Question: Using Spring Tool Suite (STS) and Tomcat v8.0, I followed <URL> tutorial to study up and get some knowledge about Spring. My intention is to display a simple "Hello World" or something, and build on from there.
Here are my codes. Most of these files were automatically created upon starting the project:
:
'''
public class HomeController {
private static final Logger logger = LoggerFactory.getLogger(HomeController.class);
/**
* Simply selects the home view to render by returning its name.
*/
@RequestMapping(value = "/", method = RequestMethod.GET)
public String home(Locale locale, Model model) {
logger.info("Welcome home! The client locale is {}.", locale);
Date date = new Date();
DateFormat dateFormat = DateFormat.getDateTimeInstance(DateFormat.LONG, DateFormat.LONG, locale);
String formattedDate = dateFormat.format(date);
model.addAttribute("serverTime", formattedDate );
model.addAttribute("welcomeMessage", "Spring MVC trial: Welcome!");
return "home";
}
}
'''
:
'''
<%@ taglib uri="http://java.sun.com/jsp/jstl/core" prefix="c" %>
<%@ page session="false" %>
<html>
<head>
<title>Home</title>
</head>
<body>
<h1>
Hello world!
</h1>
<P> The time on the server is ${serverTime}. </P>
<P> ${welcomeMessage} </P>
</body>
</html>
'''
:
'''
<?xml version="1.0" encoding="UTF-8"?>
<web-app version="2.5" xmlns="http://java.sun.com/xml/ns/javaee"
xmlns:xsi="http://www.w3.org/2001/XMLSchema-instance"
xsi:schemaLocation="http://java.sun.com/xml/ns/javaee http://java.sun.com/xml/ns/javaee/web-app_2_5.xsd">
<!-- The definition of the Root Spring Container shared by all Servlets and Filters -->
<context-param>
<param-name>contextConfigLocation</param-name>
<param-value>/WEB-INF/spring/root-context.xml</param-value>
</context-param>
<!-- Creates the Spring Container shared by all Servlets and Filters -->
<listener>
<listener-class>org.springframework.web.context.ContextLoaderListener</listener-class>
</listener>
<!-- Processes application requests -->
<servlet>
<servlet-name>appServlet</servlet-name>
<servlet-class>org.springframework.web.servlet.DispatcherServlet</servlet-class>
<init-param>
<param-name>contextConfigLocation</param-name>
<param-value>/WEB-INF/spring/appServlet/servlet-context.xml</param-value>
</init-param>
<load-on-startup>1</load-on-startup>
</servlet>
<servlet-mapping>
<servlet-name>appServlet</servlet-name>
<url-pattern>/</url-pattern>
</servlet-mapping>
</web-app>
'''
My only deviation from the tutorial was the use of a Tomcat v8.0 server.
This is the result of the internal browser, set to (by default, upon running the project):
<URL>

That's what I get upon running the project. From what I gather from the log, the server works fine.
However, as per the tutorial, I'm supposed to get a:
'''
"Welcome home! The client locale is XXXXX"
'''
in the console log, which I'm not seeing.
What am I doing wrong?
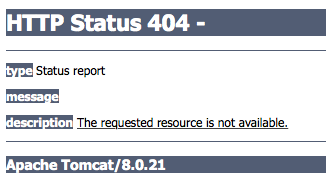
Answer: Your request should be 'http://localhost:8080/{applicationname}'
Bacause of 'return "home"' your 'HomeController' will automaticaly call a JSP file named 'home.jsp'
---
1. Double click on your server inside Servers window of STS. In this example it is Pivotal tc Server Developer Edition v3.1

1. Web Modules file is opened now. Click then on Modules and you will see the request application name, in this example it is /mvc:

So the browser url is now <URL>